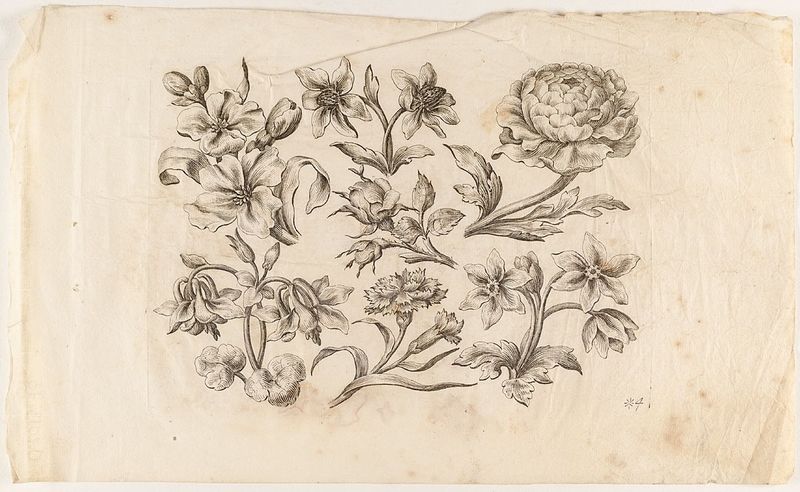
Titel: Streublumen
Künstler: Johann Christoph Schmidhammer
Standort: Hamburg
Institution: Museum für Kunst und Gewerbe Hamburg
Schlagwörter: blätter, blume, blumen, zeichnung, blüte, ornament, blatt, papier, grafik, graphik, fotografie, photographie, stengel, druckgraphik, druckgrafik, stich, nelke, ranke, knospen, kornblume, kupferstich, botanik, gerippt, reproduktionen, druckerzeugnisse, ornamentstich